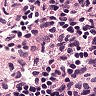
Metastatic tissue present: no